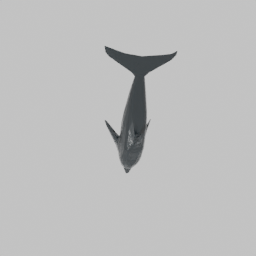
Label: animals